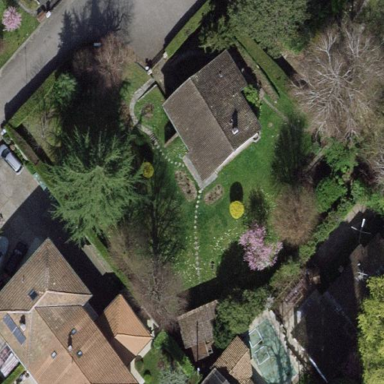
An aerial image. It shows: Garden surrounded by fence.